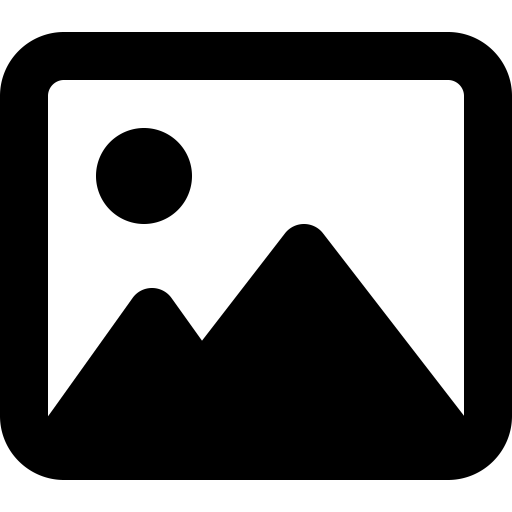
Tags: icon, FontAwesome, fa-icon, outline, image